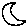
Label: moon